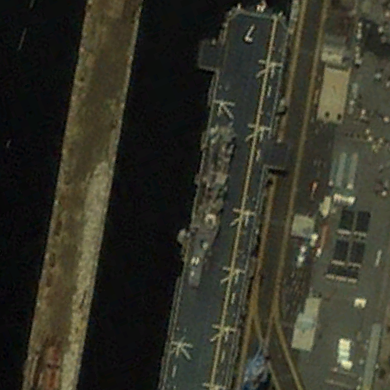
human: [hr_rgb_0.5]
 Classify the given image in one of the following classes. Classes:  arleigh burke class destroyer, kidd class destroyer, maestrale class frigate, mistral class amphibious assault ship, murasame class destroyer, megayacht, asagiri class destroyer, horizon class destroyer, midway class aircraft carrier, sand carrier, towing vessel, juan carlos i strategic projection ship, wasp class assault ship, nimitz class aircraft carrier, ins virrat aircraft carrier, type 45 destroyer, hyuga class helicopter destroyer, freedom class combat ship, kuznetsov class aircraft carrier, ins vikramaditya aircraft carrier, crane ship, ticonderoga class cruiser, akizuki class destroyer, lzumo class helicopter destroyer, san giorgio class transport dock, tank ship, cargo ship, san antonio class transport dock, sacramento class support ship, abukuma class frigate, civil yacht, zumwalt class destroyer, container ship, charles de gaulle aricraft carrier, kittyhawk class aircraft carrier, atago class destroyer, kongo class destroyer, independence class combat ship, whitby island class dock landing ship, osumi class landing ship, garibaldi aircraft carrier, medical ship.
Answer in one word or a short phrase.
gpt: Wasp class assault ship